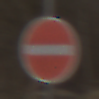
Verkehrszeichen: VerbotDerEinfahrt
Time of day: MorningAfternoon
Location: Outdoor (Nature)
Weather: PartlyCloudy
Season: Winter
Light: Natural